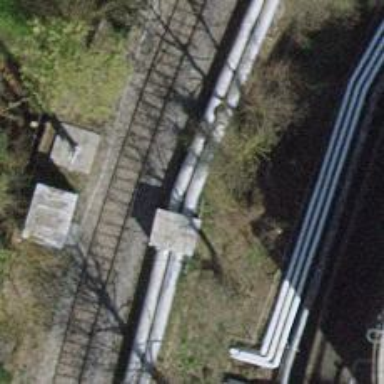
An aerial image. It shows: Pipeline structure.